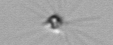
Label: Calciopappus